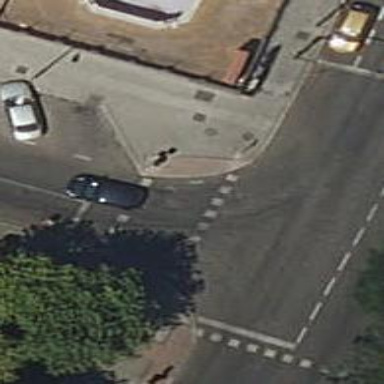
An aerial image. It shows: Footway made of paving stones.